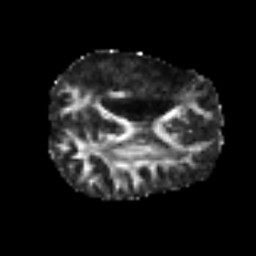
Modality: FA
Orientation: axial
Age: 50
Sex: male
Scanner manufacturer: siemens
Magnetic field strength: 3 T
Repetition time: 6.1 s
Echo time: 0.101 s